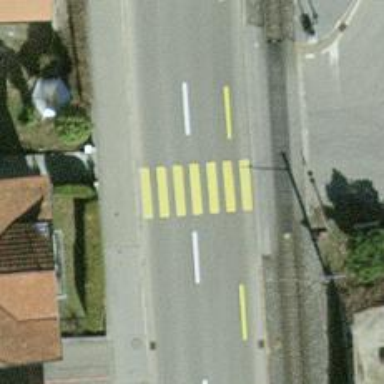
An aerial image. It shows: Uncontrolled zebra crossing.